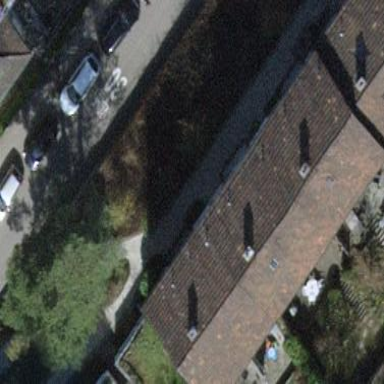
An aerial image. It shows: Building with tile roof.